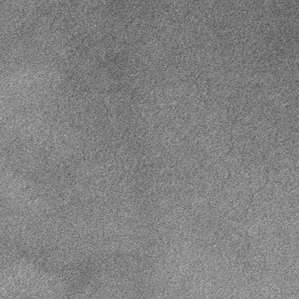
Label: frost